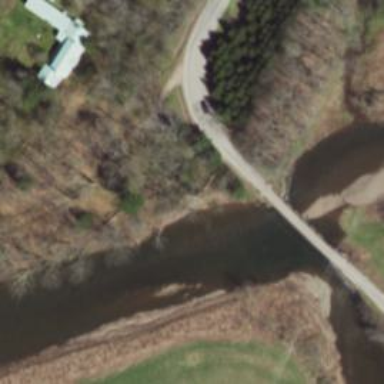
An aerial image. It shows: Residential road with asphalt surface that crosses over truss bridge.